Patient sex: M
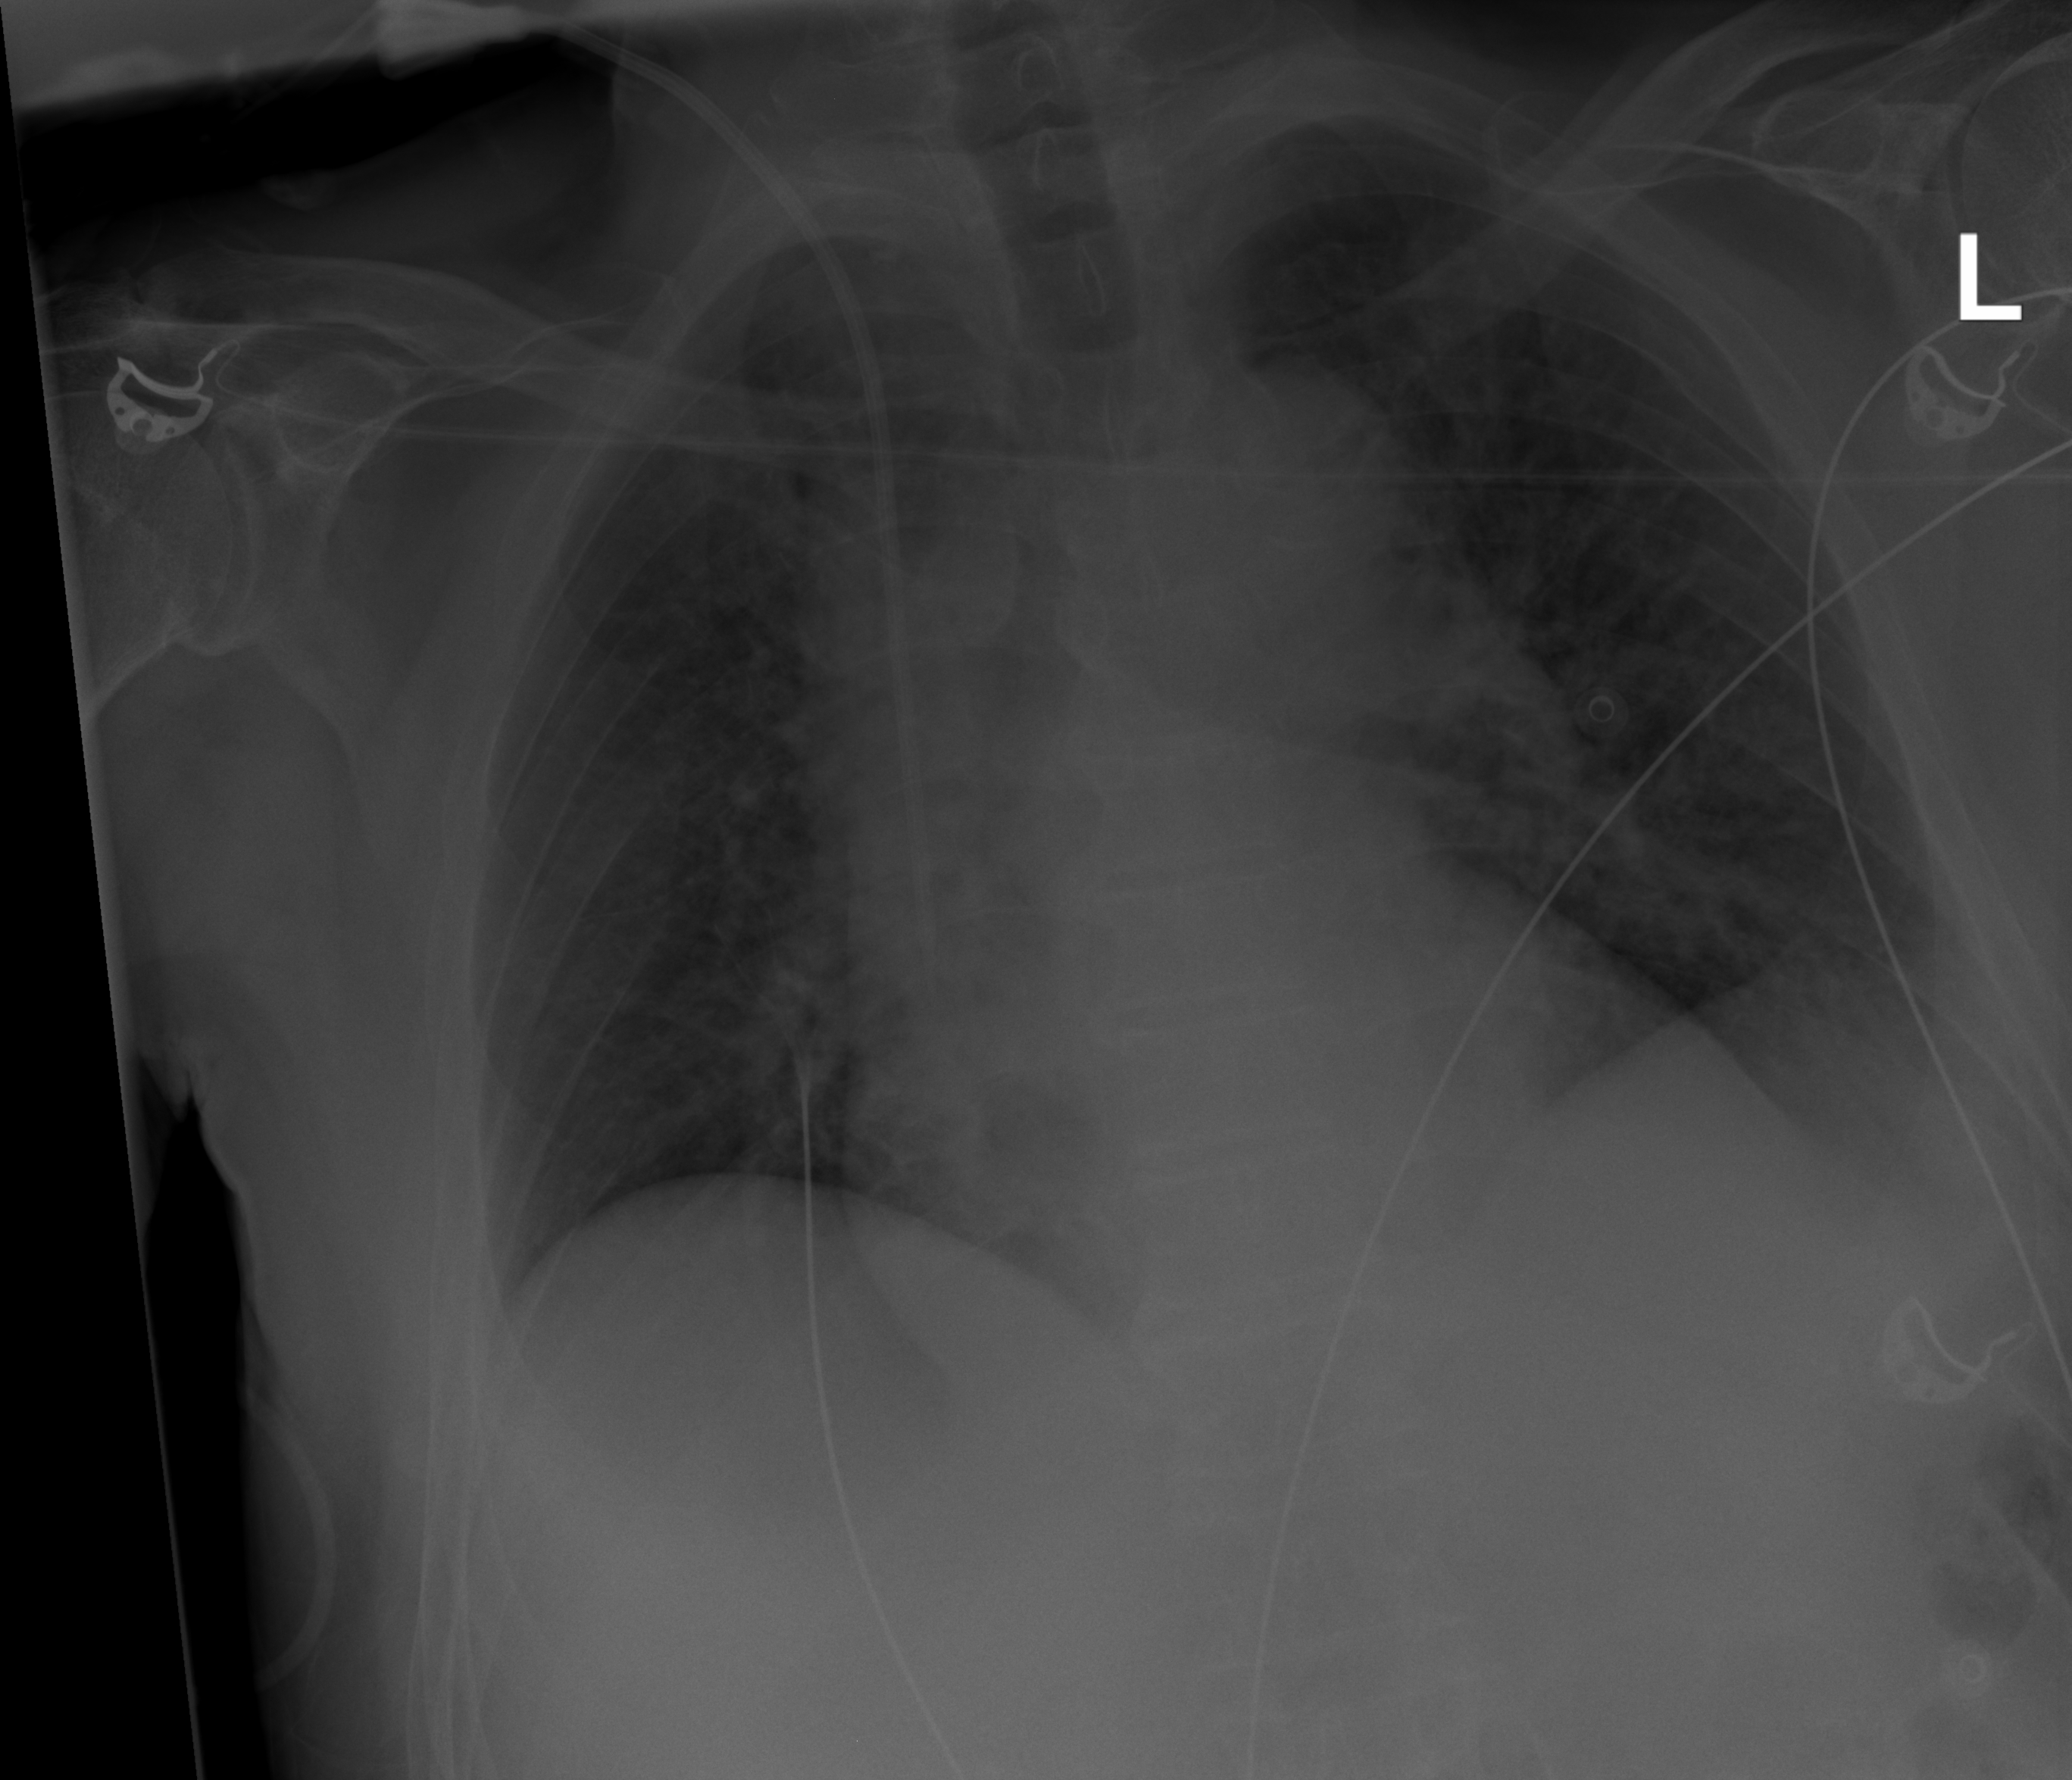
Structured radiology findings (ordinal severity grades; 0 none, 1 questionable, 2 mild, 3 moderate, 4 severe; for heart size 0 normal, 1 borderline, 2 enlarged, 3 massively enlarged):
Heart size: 1
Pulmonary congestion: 2
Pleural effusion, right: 0
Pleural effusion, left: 2
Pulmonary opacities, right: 0
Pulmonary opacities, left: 0
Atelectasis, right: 0
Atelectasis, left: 0